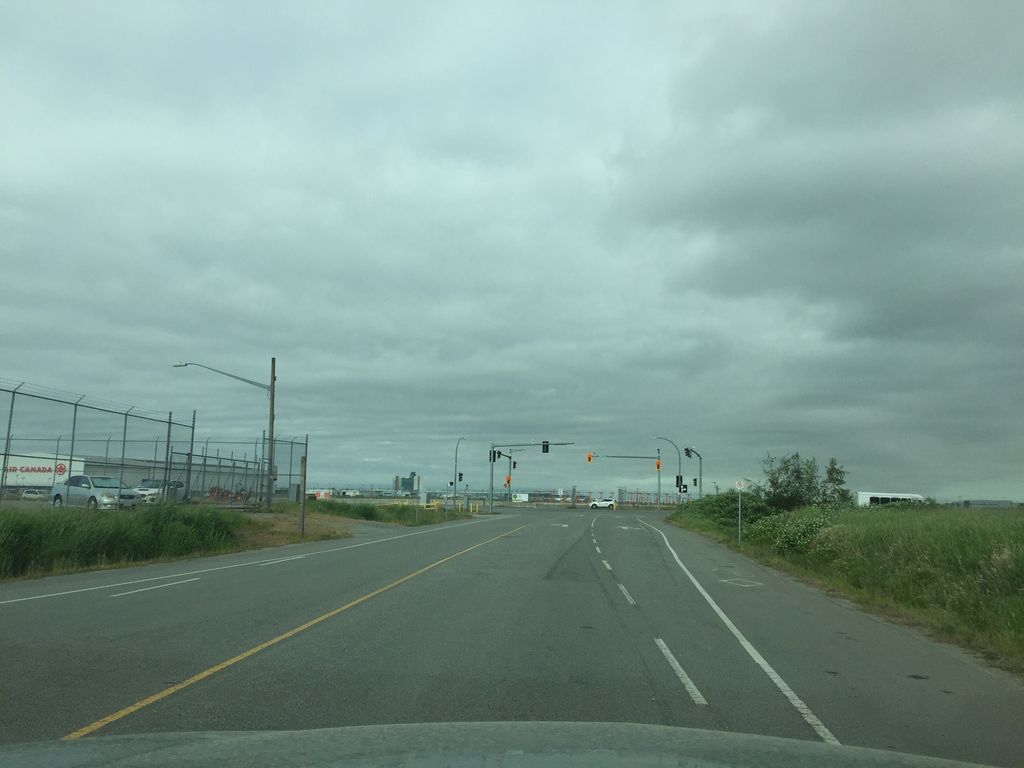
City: vancouver